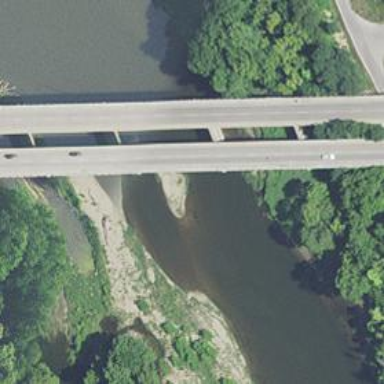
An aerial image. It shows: Concrete pier bridge.